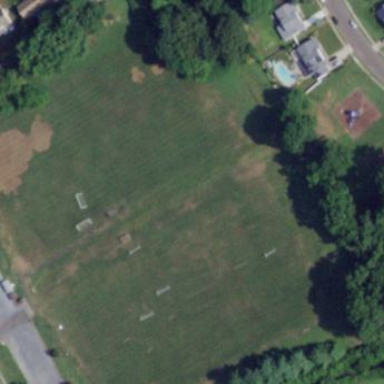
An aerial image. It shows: Soccer pitch designated for leisure and sports activities.